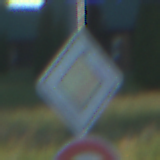
Verkehrszeichen: Vorfahrtsstrasse
Zusatzzeichen unten: Geschwindigkeit80
Umgebung: Outdoor, Nature
Tageszeit: MorningAfternoon
Wetter: Clear
Licht: Natural
Jahreszeit: NotSpecified
Kontrast: HighContrast